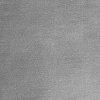
Atmospheric dust classification: dusty